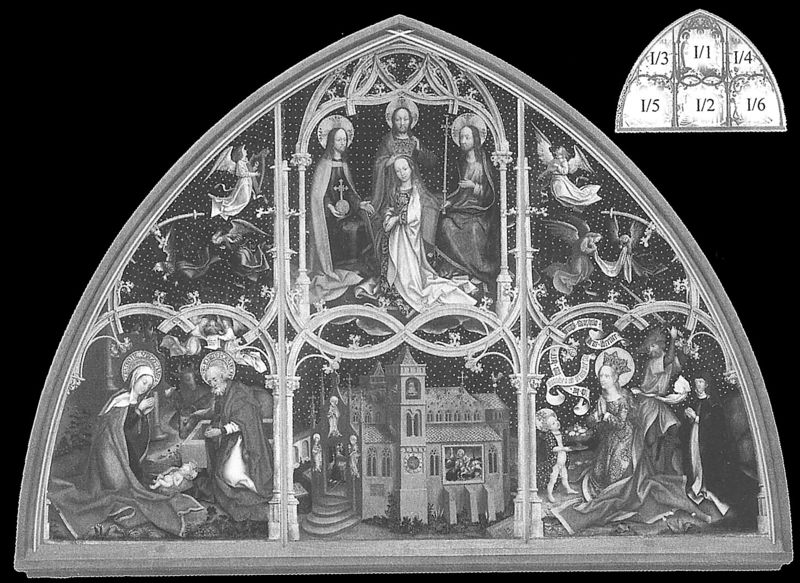
Titel: Altartafel Basilika Santa Maria Maggiore
Institution: München, Bayrische Staatsgemäldesammlungen
Schlagwörter: flügel, himmel, dreieck, menschen, fenster, szene, säulen, gebäude, bibel, geschichte, kirche, kind, gotik, krone, fliegen, turm, engel, ranken, giebel, tafel, spitz, zahlen, kreuz, sterne, altar, heiligenschein, gotisch, spitzbogen, christus, jesus, stall, könige, königin, heilige, trompeten, fresko, gothik, maria, mutter gottes, biblisch, gothisch, sakral, christi, josef, joseph, masswerk, geburt, krippe, weihnachten, blendwerk, geburt jesu, heiligenschien, reichsapfel, stationen, dreieinigkeit, bethlehem, betlehem, christi geburt, etappen, erklä#rung, nativität